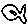
Label: fish